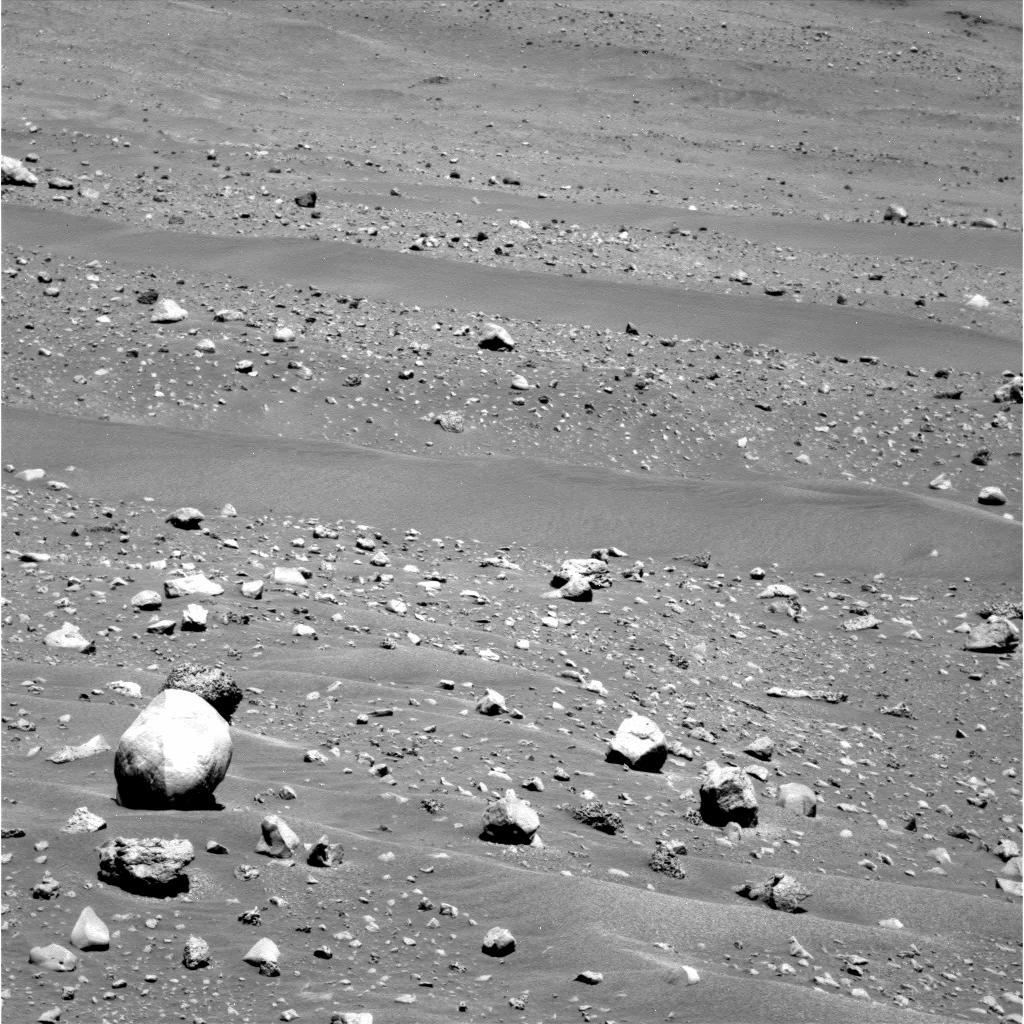
Terrain classes present: Gravel / Sand / Soil, Rock